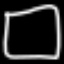
Label: square